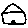
Label: house